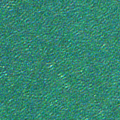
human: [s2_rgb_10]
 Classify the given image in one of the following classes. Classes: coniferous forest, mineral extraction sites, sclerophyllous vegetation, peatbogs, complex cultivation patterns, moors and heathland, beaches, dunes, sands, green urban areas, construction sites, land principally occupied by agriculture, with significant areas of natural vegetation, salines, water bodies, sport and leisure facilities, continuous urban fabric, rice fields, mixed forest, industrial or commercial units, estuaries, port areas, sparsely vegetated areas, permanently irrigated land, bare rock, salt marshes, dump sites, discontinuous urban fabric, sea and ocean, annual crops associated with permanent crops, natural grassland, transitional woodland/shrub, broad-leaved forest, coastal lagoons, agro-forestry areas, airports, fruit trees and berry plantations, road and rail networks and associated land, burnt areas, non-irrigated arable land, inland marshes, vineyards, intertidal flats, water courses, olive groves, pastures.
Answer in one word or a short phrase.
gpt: sea and ocean